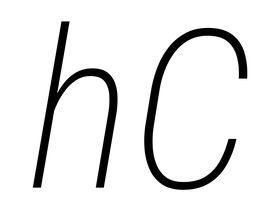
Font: Roboto-Italic_Condensed_ExtraLight_Italic